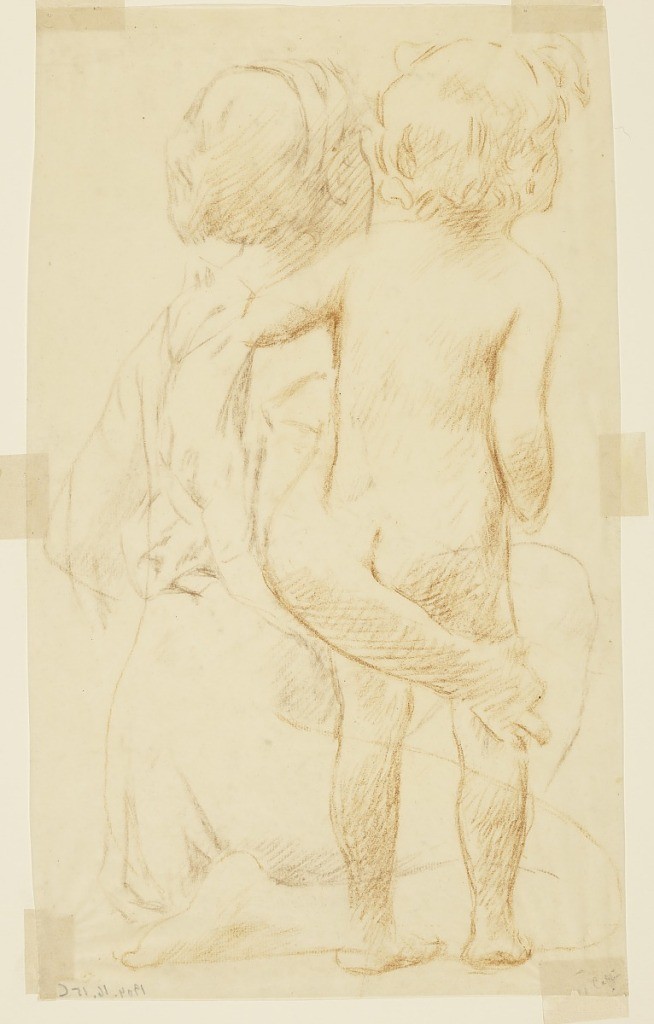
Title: Study for a seated woman holding a child, “Vintage Festival,” Mendelssohn Glee Club, New York, NY
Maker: Robert Frederick Blum, American, 1857–1903
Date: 1895–1898
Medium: Pastel crayon on tracing paper
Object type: Drawing
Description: A  female figure seated with right arm around a standing child.